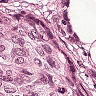
Metastatic tissue present: yes